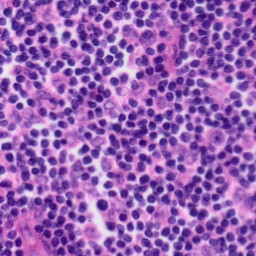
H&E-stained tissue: Tonsil